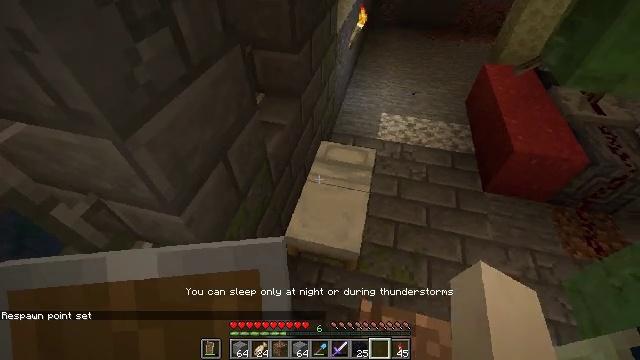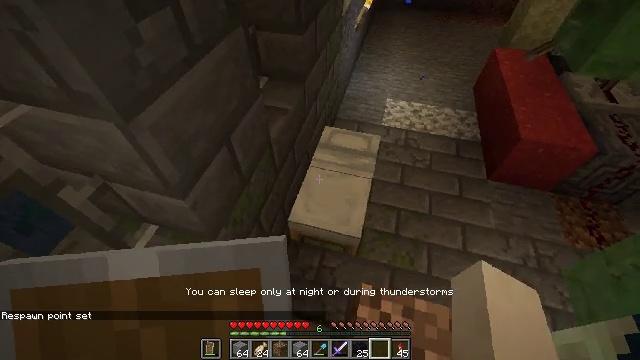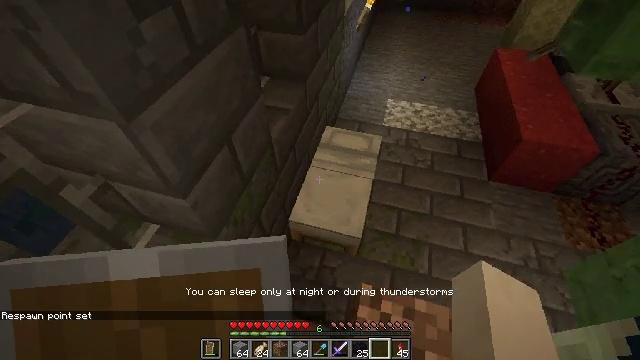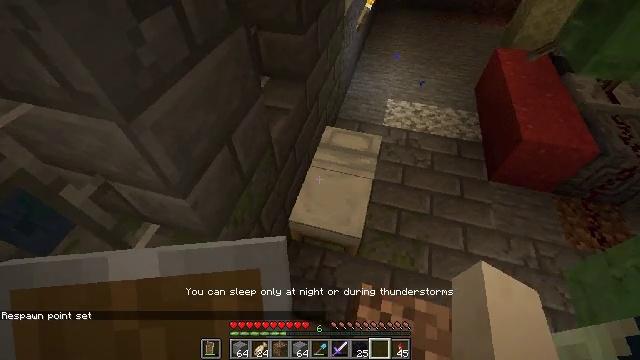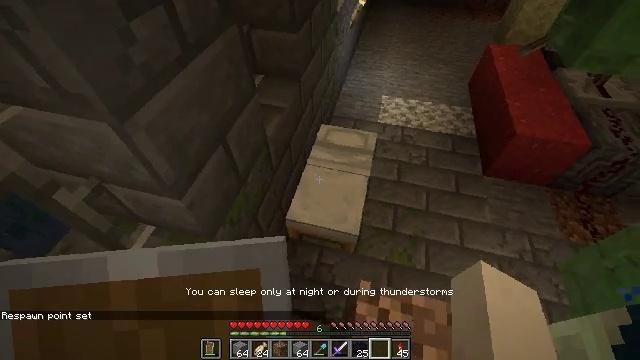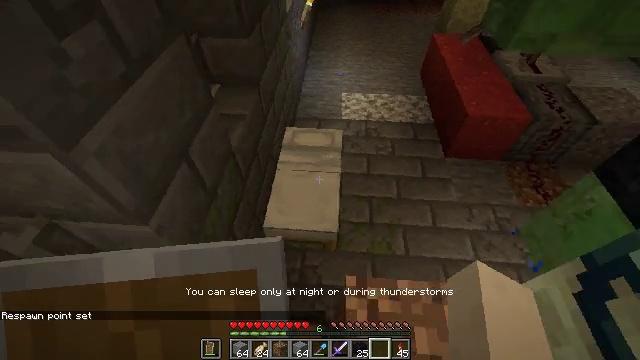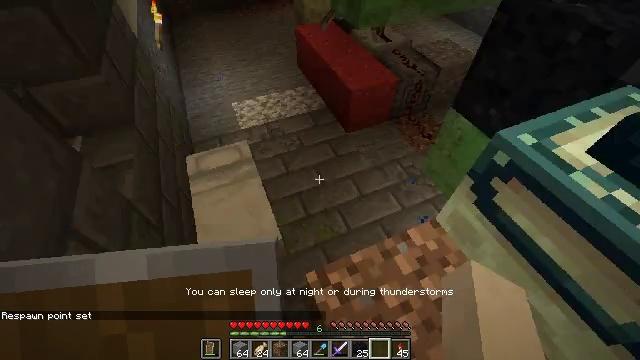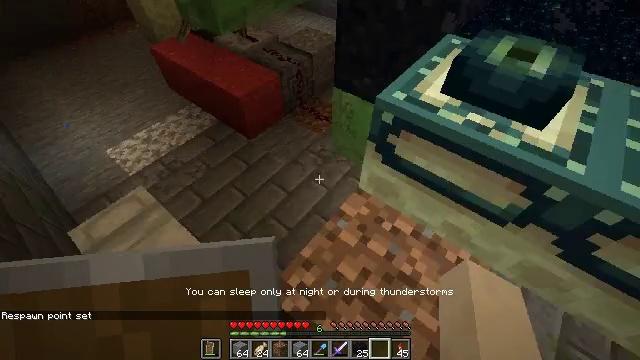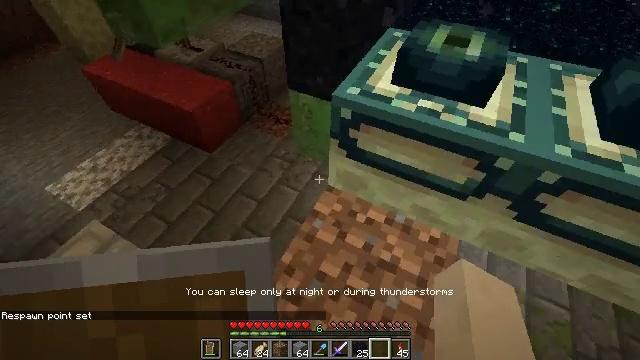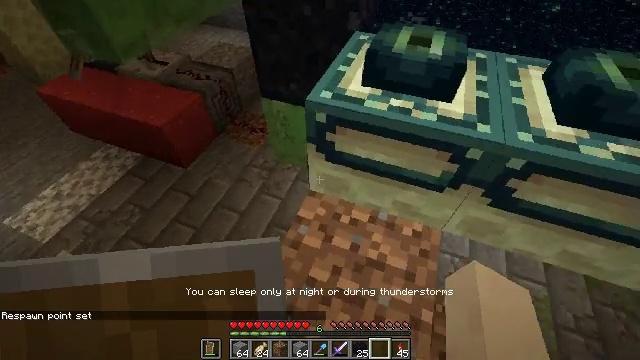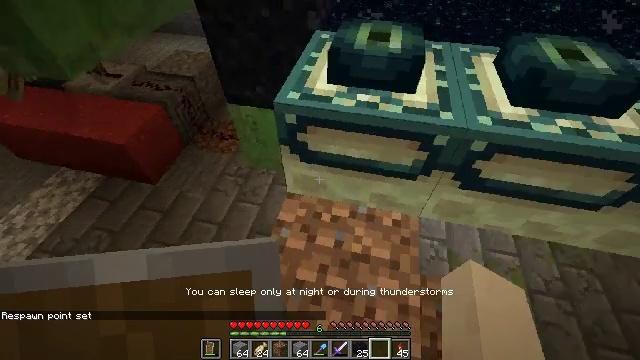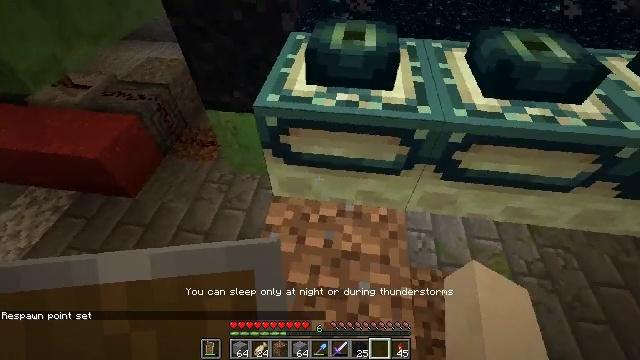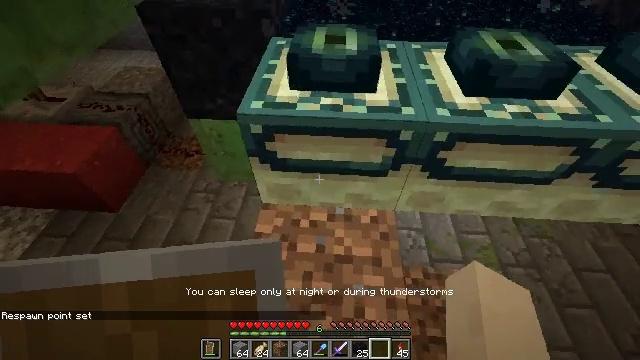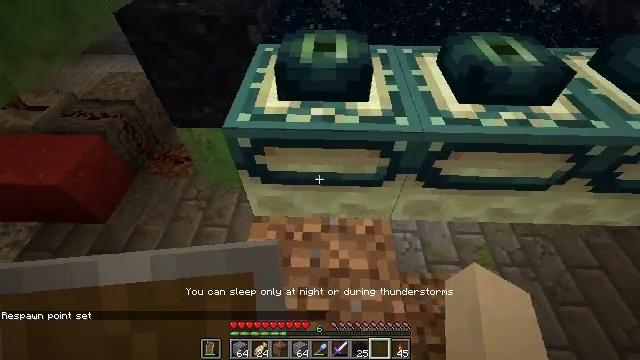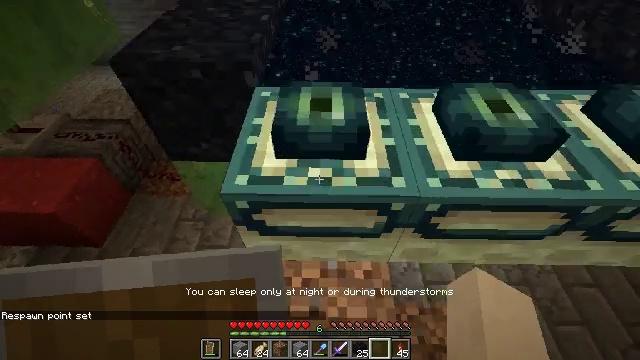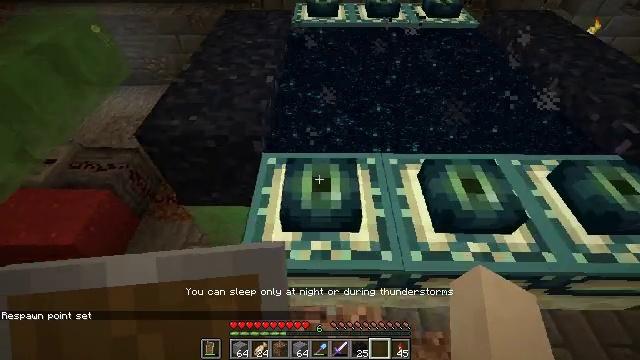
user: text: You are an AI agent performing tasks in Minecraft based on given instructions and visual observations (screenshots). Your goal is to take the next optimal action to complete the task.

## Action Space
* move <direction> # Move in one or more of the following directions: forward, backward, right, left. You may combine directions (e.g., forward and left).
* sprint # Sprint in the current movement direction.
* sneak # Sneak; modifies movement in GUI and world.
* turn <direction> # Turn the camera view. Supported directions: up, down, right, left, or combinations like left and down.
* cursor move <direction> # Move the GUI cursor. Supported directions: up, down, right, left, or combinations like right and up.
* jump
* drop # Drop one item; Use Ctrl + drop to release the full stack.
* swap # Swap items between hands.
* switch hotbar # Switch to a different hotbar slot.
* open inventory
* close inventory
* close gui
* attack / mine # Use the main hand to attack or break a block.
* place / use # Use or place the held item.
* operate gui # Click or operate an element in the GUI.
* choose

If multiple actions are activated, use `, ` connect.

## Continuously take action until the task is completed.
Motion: motion action
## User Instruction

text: Harvest black concrete powder.
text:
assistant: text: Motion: turn left and down
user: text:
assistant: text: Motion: no_op
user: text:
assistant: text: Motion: no_op
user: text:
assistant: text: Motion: turn right
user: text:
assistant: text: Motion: turn right
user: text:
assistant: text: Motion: turn right
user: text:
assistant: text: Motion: turn right
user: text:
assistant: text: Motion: turn right
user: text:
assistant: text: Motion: turn right and up
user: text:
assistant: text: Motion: turn right
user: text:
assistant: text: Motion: turn right
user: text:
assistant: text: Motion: move forward, turn right
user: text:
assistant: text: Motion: move forward, turn right
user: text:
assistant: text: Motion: move forward, jump
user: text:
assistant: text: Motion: move forward, jump
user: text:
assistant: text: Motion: move forward, jump
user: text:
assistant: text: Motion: move forward, turn right, jump
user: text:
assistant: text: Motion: move forward, turn right, jump
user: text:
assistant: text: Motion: move forward, turn right, jump
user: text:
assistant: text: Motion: move forward, turn right
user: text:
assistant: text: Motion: turn right
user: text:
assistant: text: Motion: turn right
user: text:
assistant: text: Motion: turn right
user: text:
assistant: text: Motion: no_op
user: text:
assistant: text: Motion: no_op
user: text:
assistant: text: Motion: no_op
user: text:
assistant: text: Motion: move right
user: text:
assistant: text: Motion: move right
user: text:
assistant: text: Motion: move right
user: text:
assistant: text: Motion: move right